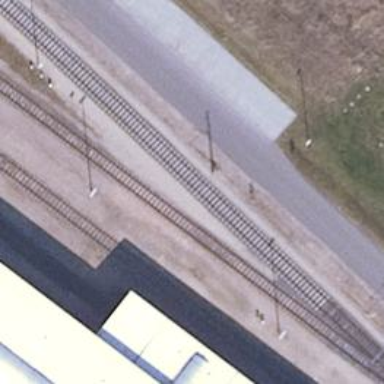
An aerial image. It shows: Railway yard in service.